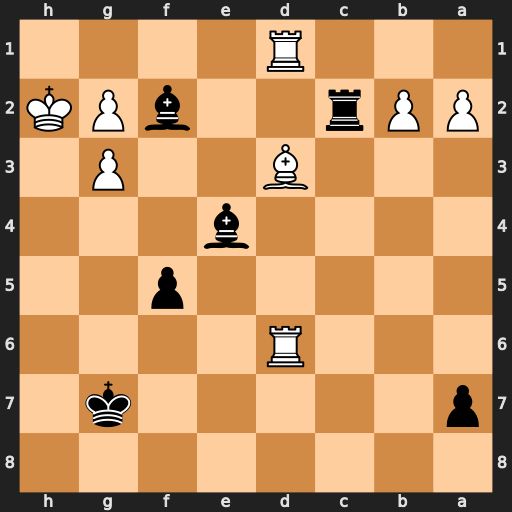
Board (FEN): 8/p5k1/3R4/5p2/4b3/3B2P1/PPr2bPK/3R4
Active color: b
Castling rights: -
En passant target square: -
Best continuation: Rc8 Rd7+ Kg6